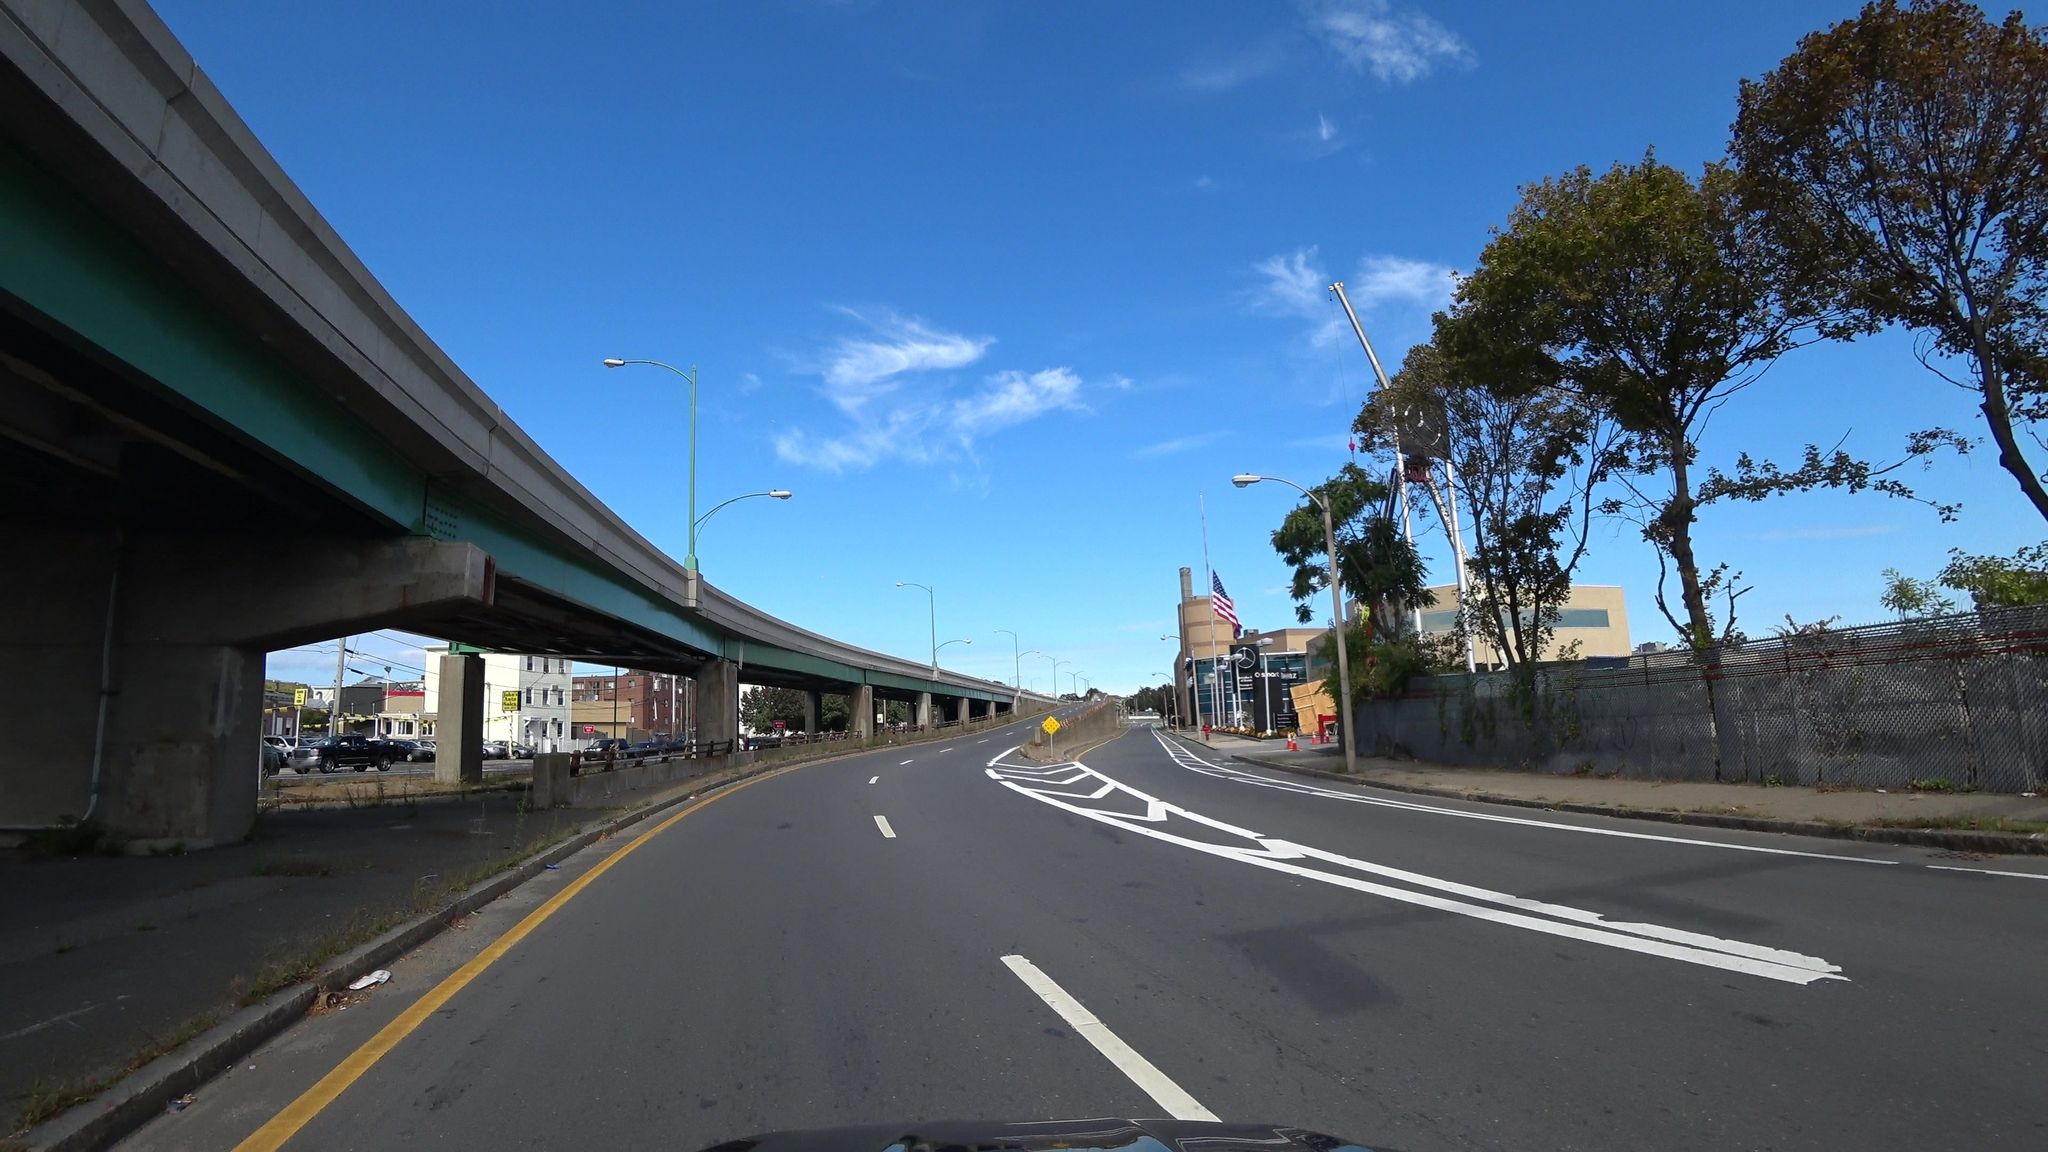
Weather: clear
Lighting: day
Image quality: good
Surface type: cycling surface
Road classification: secondary
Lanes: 2
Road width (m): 12.2
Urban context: urban centre
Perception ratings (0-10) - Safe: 2.45, Lively: 1.69, Beautiful: 3.98, Boring: 2.08, Depressing: 5.24, Wealthy: 2.51